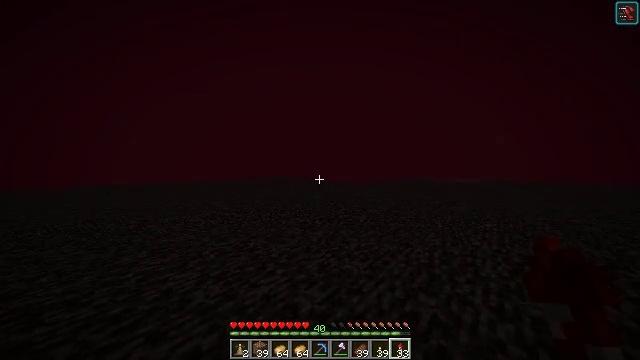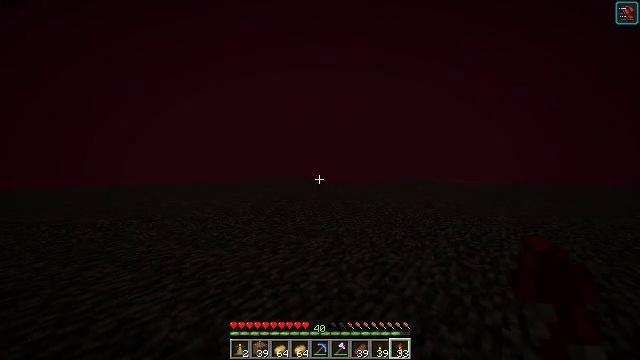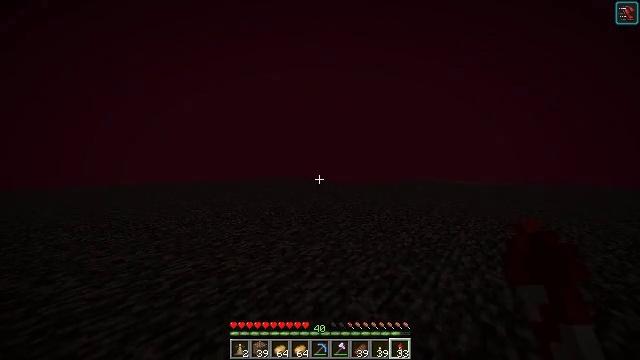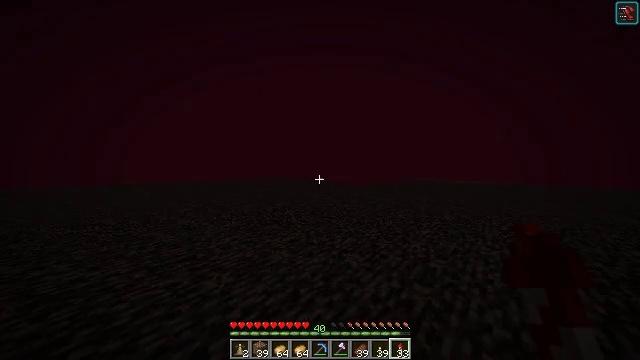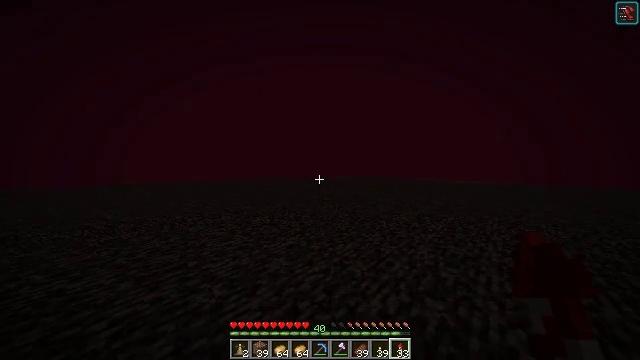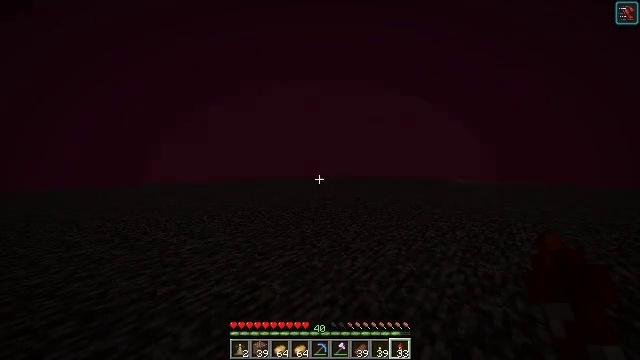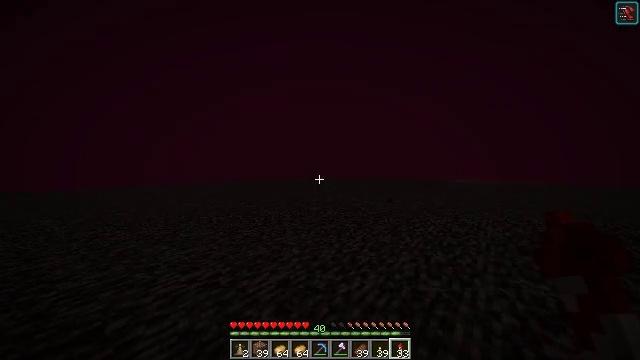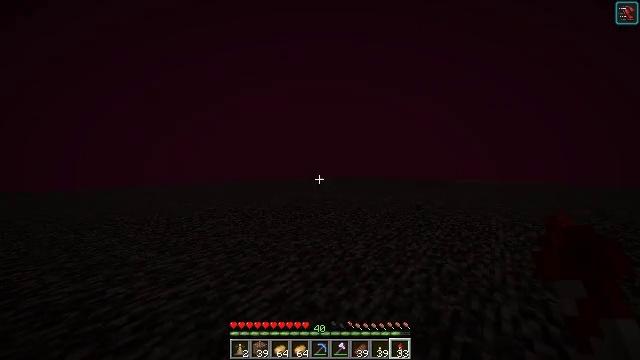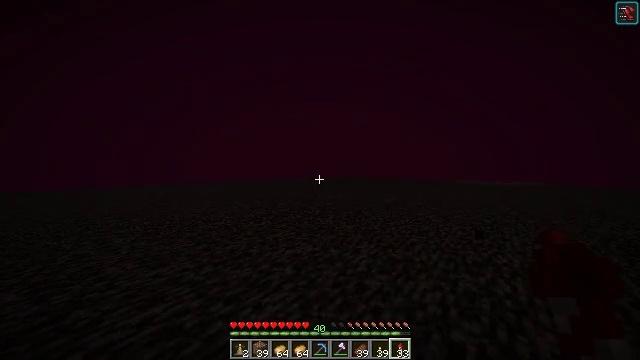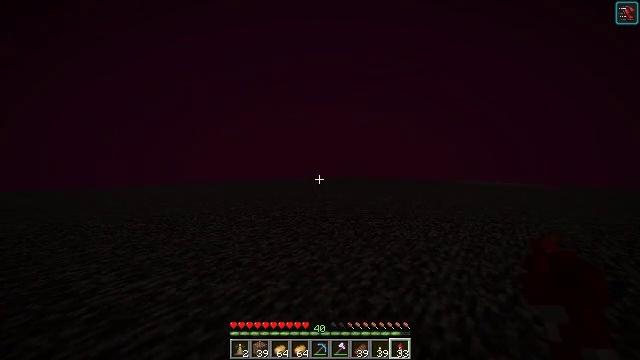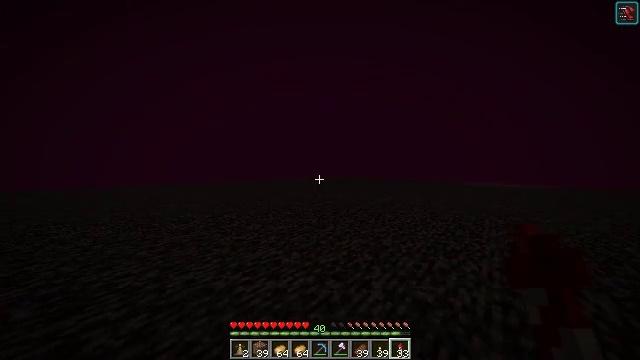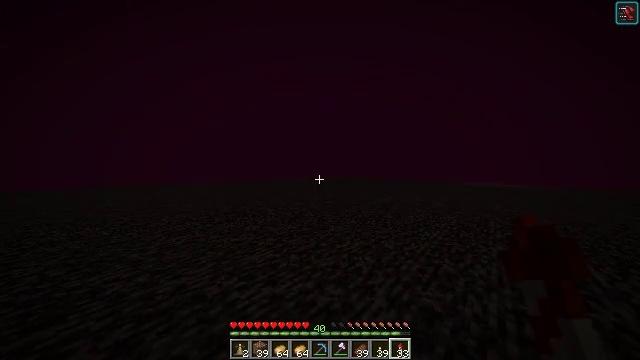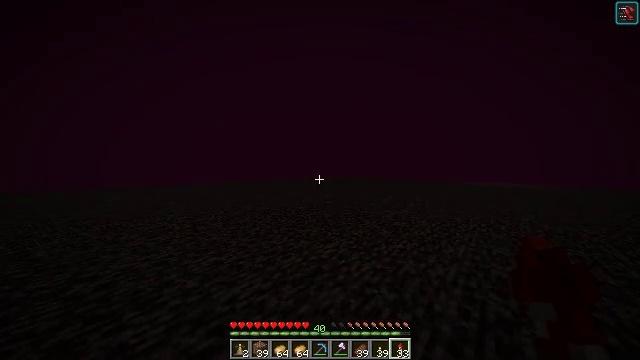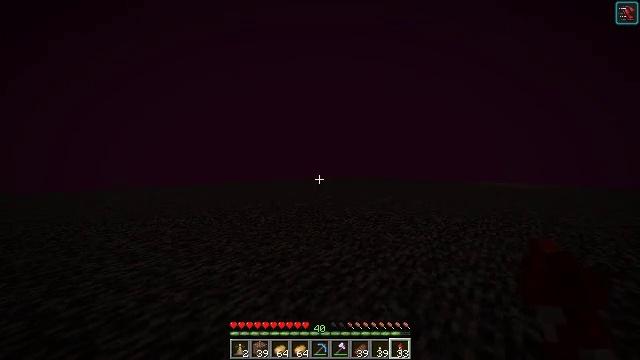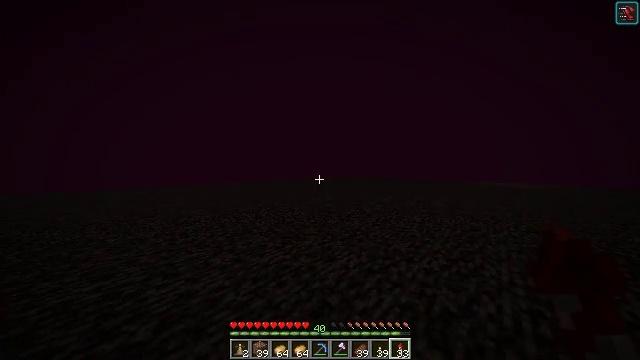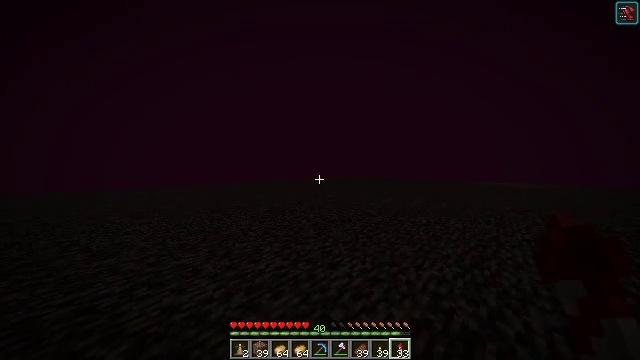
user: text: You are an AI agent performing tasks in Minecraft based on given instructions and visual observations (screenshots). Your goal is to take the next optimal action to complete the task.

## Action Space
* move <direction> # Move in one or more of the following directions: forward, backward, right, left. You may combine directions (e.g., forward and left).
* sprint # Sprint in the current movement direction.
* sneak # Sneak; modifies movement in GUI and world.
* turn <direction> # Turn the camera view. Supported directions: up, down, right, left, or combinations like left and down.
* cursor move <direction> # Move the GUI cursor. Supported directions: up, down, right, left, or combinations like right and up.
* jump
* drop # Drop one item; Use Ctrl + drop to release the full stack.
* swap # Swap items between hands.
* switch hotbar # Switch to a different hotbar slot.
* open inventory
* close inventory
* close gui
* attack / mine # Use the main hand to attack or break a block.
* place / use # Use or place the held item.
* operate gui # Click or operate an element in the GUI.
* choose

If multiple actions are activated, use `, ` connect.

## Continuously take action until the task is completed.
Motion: motion action
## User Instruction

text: Remove a potato from the inventory.
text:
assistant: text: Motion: move forward
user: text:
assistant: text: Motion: move forward
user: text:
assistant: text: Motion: move forward
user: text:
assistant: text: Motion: move forward
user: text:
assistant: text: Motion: move forward
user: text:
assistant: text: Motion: move forward
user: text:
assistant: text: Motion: move forward
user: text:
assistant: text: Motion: move forward
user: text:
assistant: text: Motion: move forward
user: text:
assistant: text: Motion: move forward
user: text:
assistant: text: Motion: move forward
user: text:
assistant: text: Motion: move forward
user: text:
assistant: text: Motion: move forward
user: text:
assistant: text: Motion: move forward
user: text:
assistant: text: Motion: move forward
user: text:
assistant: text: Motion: move forward
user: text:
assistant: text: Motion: move forward
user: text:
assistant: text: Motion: move forward
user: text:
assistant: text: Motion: move forward
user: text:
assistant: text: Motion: move forward
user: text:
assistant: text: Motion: move forward
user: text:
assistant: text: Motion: move forward
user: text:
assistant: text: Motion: move forward
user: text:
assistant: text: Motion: move forward
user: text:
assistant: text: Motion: move forward
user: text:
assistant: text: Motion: move forward
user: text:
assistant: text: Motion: move forward
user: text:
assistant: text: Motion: move forward
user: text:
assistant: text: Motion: move forward
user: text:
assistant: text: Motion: move forward